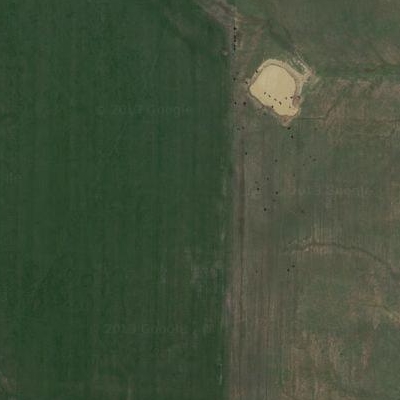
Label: Grass